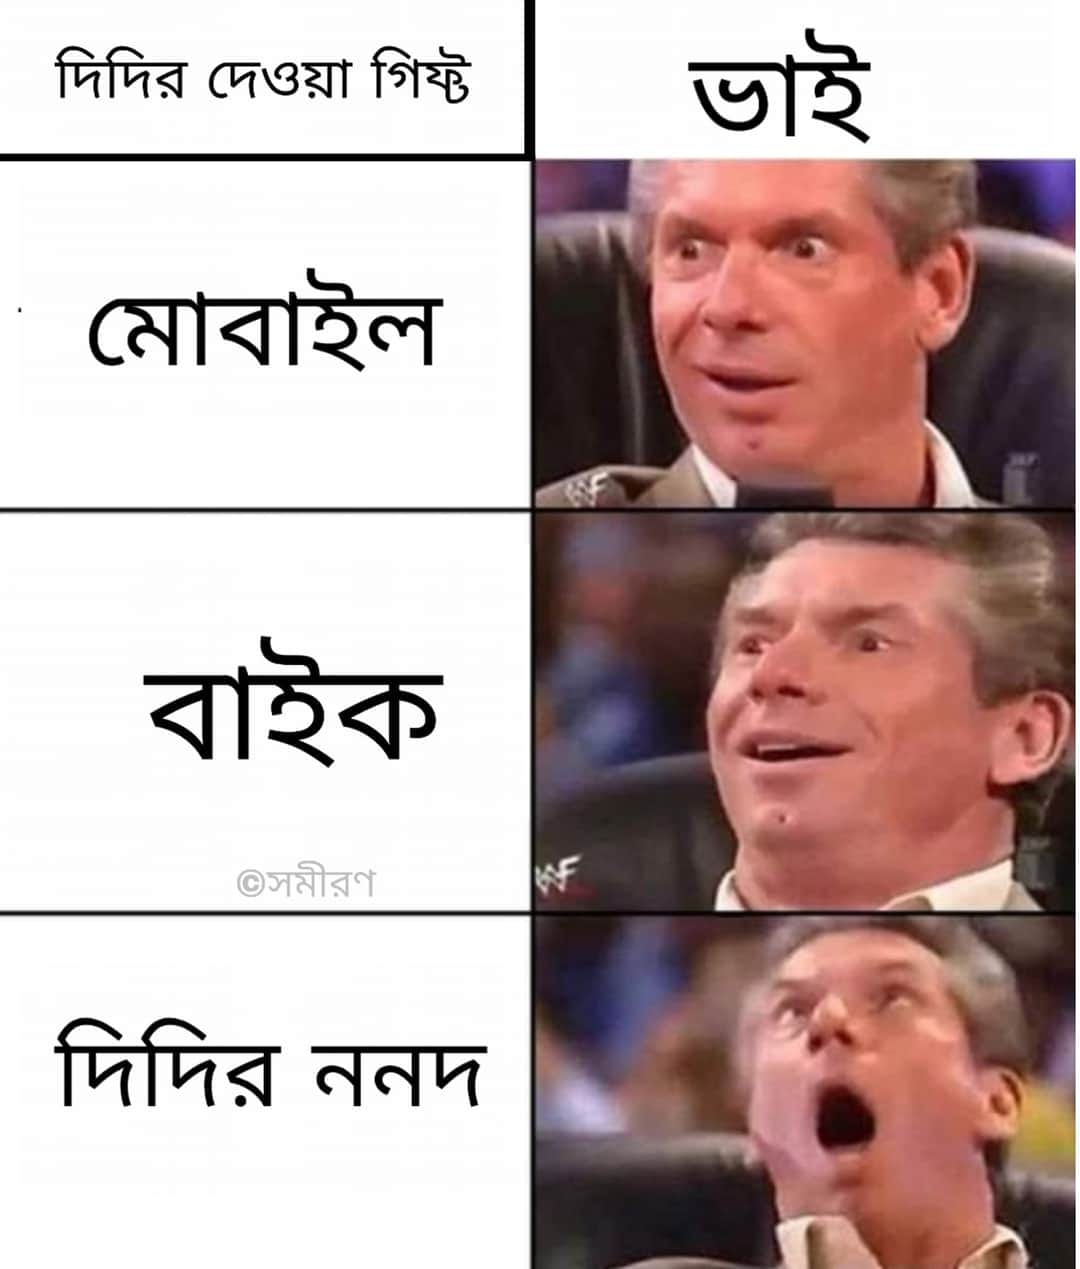
Caption: দিদির দেওয়া গিফট     ভাই     মোবাইল   বাইক   দিদির ননদ
Label: hate